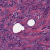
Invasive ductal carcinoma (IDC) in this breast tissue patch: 1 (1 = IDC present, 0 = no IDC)